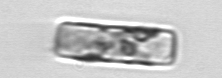
Label: Guinardia_delicatula